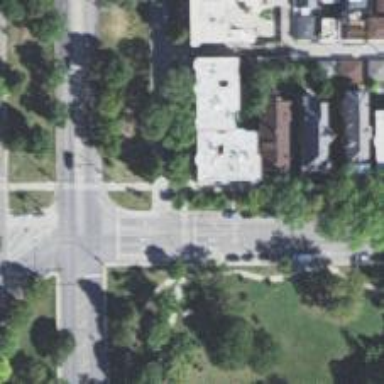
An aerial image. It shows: Footway that serves as traffic island.